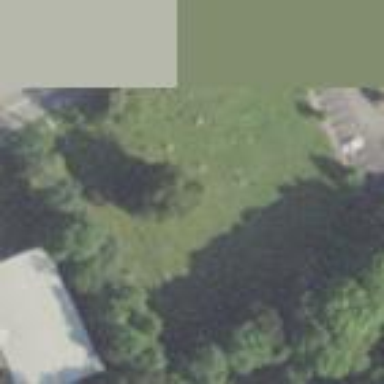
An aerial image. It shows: Cemetery with historic significance.